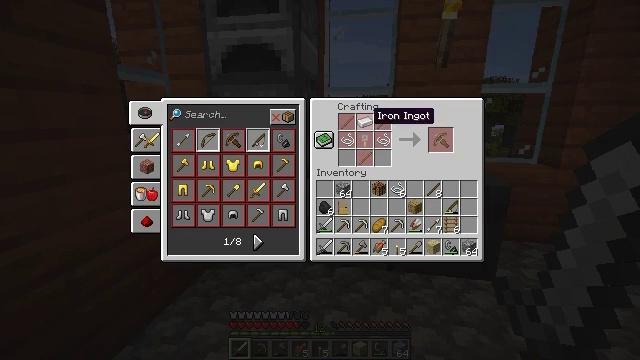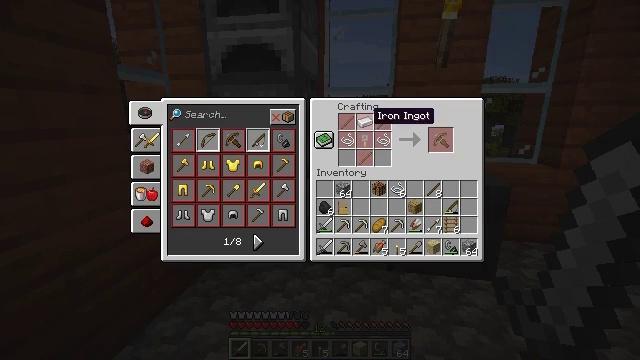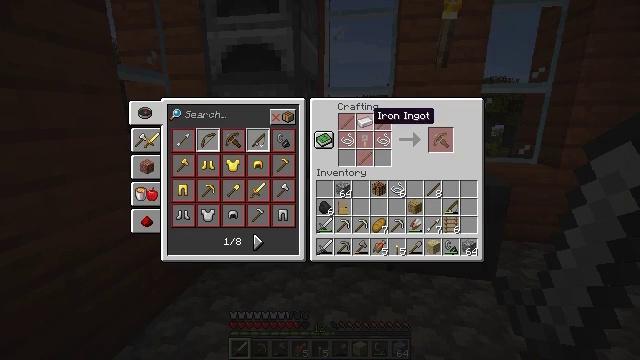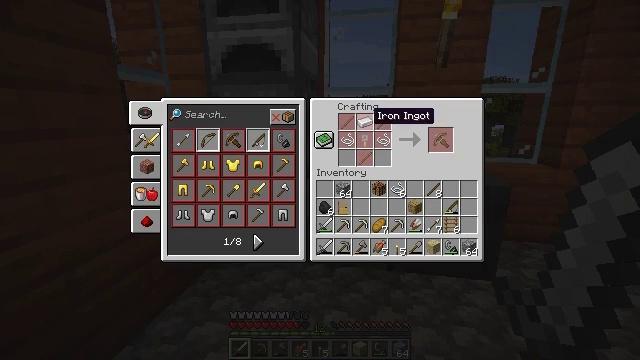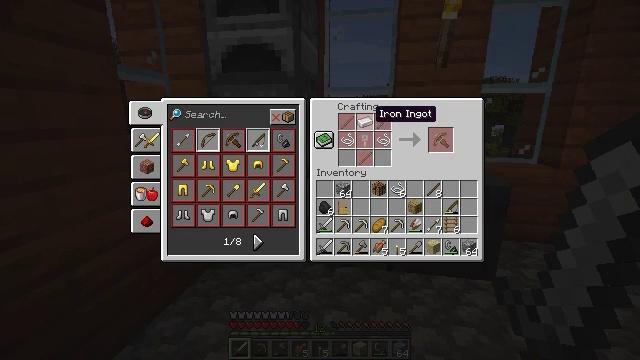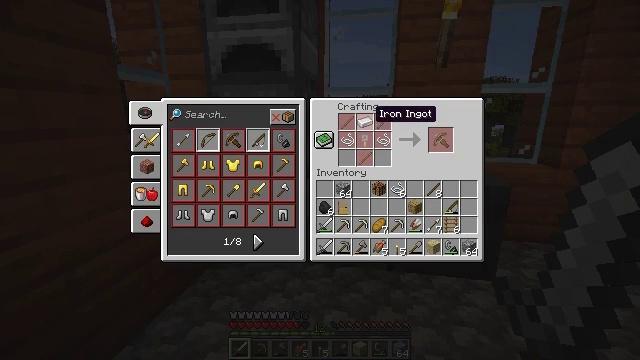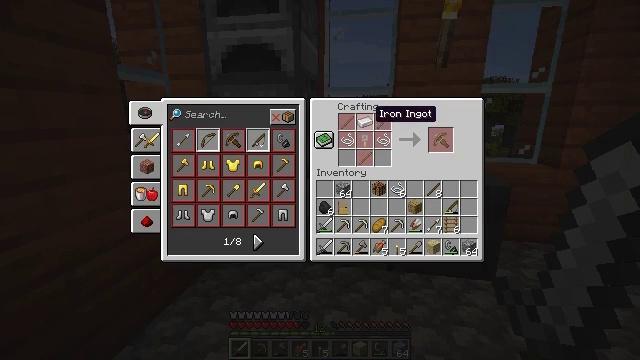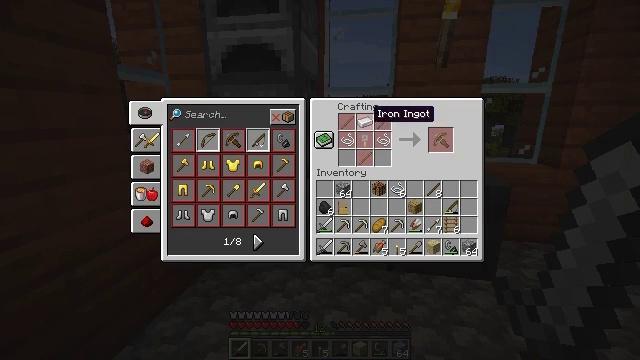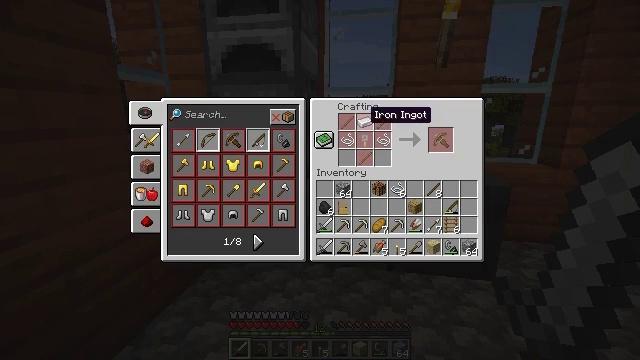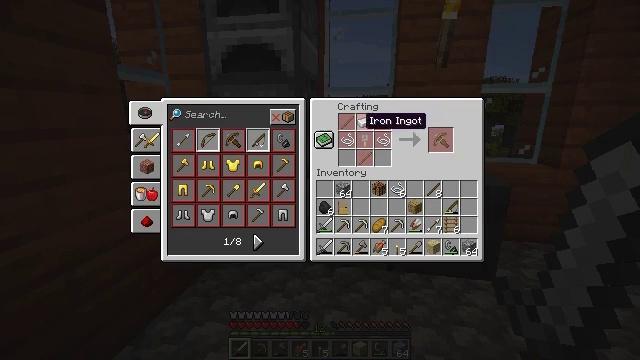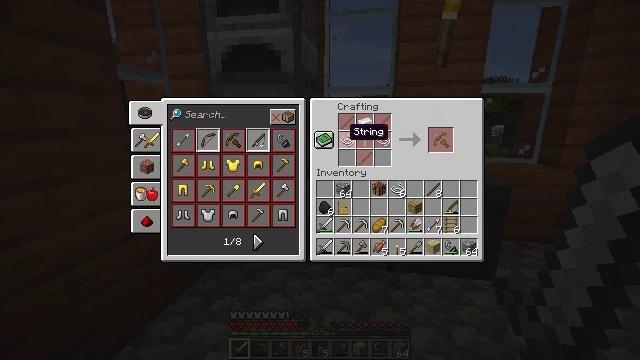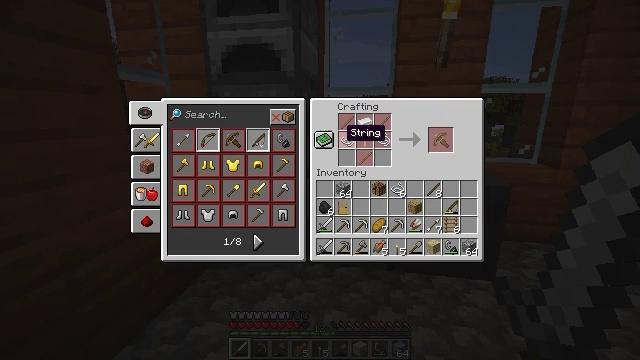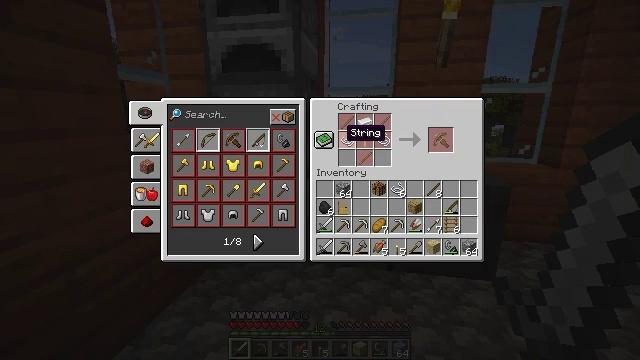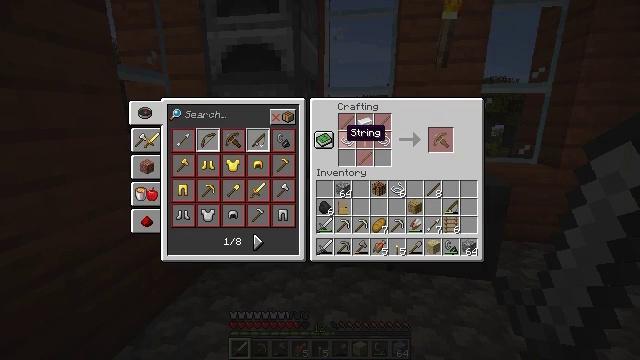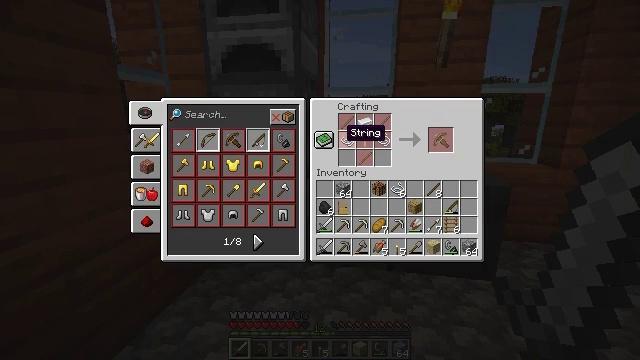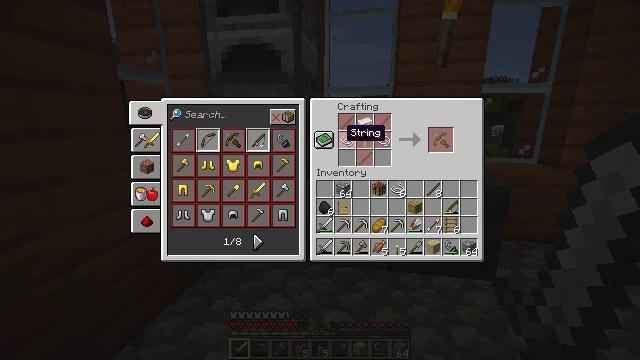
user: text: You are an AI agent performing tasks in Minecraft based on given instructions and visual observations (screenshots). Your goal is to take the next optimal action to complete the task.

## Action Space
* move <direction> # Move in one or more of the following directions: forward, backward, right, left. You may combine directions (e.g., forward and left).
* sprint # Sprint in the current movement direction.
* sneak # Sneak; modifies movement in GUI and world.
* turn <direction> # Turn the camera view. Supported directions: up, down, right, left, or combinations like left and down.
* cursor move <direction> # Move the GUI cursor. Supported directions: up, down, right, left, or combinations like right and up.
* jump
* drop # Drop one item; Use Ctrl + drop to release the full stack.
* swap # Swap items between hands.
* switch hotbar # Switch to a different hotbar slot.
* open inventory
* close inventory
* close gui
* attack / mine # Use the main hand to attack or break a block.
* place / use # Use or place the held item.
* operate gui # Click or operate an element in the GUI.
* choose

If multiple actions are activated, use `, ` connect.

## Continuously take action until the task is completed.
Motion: motion action
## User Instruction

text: Make a crossbow in the crafting table.
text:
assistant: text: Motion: no_op
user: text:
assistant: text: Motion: no_op
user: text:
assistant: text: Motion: no_op
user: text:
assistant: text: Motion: no_op
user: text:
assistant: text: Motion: no_op
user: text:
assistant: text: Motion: no_op
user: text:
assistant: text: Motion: no_op
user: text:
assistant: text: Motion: no_op
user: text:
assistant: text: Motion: no_op
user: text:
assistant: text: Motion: turn left and down
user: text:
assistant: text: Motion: no_op
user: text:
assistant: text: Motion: no_op
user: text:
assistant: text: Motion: no_op
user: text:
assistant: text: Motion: no_op
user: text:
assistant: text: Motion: no_op
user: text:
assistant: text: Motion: no_op
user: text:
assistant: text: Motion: no_op
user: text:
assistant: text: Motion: no_op
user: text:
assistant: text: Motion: no_op
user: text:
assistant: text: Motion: no_op
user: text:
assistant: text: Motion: no_op
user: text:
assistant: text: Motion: no_op
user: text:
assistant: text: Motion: no_op
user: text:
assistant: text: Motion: no_op
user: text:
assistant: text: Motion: no_op
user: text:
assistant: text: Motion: no_op
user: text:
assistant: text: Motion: no_op
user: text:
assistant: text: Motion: no_op
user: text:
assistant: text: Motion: no_op
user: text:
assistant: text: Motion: no_op